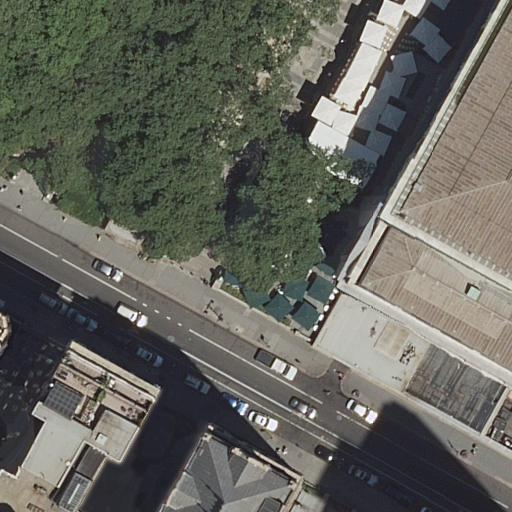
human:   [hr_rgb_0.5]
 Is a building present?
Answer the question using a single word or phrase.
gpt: yes

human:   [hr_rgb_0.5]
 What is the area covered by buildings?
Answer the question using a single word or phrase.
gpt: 10539m2

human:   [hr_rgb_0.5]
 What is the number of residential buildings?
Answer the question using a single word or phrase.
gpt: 6

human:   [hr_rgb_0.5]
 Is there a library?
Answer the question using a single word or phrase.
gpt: yes

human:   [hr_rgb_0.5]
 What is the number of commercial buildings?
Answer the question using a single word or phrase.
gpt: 0

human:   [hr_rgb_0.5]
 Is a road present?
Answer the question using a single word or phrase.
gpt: yes

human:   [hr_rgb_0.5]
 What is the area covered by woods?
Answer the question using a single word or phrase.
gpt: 688m2

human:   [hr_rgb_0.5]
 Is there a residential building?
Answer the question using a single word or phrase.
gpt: yes

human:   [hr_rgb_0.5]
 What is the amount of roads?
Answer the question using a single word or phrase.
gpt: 3

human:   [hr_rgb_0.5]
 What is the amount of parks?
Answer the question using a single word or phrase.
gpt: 1

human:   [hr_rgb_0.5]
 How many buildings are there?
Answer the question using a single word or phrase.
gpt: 7

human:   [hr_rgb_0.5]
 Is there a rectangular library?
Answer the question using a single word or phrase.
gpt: no

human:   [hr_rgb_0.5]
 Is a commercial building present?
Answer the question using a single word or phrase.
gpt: no

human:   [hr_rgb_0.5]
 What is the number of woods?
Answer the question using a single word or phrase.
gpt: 1

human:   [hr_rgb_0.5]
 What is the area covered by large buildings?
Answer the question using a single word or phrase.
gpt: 10124m2

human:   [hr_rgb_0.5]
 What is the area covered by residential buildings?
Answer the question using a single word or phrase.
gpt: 4967m2

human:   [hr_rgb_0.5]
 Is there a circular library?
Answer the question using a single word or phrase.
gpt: no

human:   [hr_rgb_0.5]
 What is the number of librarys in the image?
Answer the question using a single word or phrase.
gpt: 1

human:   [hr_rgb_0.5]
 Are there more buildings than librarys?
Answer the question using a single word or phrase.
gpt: yes

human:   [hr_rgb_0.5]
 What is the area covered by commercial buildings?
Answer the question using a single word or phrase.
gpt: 0m2

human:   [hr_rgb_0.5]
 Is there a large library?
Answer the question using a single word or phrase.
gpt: yes

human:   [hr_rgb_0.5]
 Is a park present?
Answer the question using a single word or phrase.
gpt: yes

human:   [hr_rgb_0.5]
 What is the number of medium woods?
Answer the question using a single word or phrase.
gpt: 0

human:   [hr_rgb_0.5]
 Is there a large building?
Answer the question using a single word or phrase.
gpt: yes

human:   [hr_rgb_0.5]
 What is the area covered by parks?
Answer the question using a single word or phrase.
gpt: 4621m2

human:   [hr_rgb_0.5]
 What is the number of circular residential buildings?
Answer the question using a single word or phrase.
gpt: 0

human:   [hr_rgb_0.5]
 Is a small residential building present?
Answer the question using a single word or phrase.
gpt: yes

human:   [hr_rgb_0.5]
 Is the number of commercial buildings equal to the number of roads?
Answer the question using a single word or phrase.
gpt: no

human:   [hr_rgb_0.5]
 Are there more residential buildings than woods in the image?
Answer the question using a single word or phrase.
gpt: yes

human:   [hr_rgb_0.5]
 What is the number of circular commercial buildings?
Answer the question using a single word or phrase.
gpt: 0

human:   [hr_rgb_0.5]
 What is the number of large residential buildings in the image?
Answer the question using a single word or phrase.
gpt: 3

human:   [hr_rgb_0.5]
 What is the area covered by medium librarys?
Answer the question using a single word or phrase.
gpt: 0m2

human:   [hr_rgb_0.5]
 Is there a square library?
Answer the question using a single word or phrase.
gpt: no

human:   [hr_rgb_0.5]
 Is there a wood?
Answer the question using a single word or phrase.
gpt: yes

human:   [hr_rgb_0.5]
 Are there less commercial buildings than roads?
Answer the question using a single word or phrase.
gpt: yes

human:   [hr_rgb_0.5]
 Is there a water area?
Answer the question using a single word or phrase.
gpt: no

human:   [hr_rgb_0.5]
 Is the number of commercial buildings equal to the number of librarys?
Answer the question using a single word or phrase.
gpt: no

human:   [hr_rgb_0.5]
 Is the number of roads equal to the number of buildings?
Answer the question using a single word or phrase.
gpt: no

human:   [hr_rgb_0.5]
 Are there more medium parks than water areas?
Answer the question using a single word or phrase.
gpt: no

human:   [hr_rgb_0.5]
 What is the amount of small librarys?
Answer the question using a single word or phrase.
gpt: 0

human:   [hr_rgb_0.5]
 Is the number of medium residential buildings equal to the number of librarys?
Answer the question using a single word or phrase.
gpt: no

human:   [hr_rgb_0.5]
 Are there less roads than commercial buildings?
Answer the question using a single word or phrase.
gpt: no

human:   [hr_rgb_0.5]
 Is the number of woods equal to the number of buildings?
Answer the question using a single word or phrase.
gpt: no

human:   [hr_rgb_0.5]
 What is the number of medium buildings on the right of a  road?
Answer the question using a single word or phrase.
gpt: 0

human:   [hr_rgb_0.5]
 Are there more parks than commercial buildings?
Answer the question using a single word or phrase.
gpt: yes

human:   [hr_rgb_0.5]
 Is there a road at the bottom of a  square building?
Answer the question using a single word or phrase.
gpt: no

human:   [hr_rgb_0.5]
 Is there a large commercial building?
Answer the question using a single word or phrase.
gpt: no

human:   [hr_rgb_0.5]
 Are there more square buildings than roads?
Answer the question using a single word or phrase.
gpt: no

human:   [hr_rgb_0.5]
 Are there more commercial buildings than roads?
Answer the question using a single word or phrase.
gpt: no

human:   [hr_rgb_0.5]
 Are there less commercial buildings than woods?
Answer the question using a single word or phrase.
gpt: yes

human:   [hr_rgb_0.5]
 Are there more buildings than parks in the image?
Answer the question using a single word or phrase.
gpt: yes

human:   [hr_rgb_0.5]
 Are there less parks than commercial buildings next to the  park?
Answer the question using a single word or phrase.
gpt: no

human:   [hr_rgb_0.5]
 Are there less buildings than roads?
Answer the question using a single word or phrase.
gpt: no

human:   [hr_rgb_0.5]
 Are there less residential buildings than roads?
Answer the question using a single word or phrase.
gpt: no

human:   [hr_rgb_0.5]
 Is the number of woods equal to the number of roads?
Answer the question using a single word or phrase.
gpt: no

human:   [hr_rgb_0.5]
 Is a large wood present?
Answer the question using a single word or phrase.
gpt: yes

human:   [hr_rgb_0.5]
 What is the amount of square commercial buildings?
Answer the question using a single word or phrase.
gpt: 0

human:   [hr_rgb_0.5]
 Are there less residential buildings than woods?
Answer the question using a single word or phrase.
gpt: no

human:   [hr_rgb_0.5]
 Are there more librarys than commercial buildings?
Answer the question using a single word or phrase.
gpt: yes

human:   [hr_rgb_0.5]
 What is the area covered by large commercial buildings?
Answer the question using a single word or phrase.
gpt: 0m2

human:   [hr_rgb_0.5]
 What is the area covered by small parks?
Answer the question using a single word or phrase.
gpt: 0m2

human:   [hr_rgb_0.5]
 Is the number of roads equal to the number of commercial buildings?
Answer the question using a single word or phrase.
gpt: no

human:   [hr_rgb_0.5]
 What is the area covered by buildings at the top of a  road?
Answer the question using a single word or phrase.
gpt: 5572m2

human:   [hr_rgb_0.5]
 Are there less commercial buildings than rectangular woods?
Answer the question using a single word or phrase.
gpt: yes